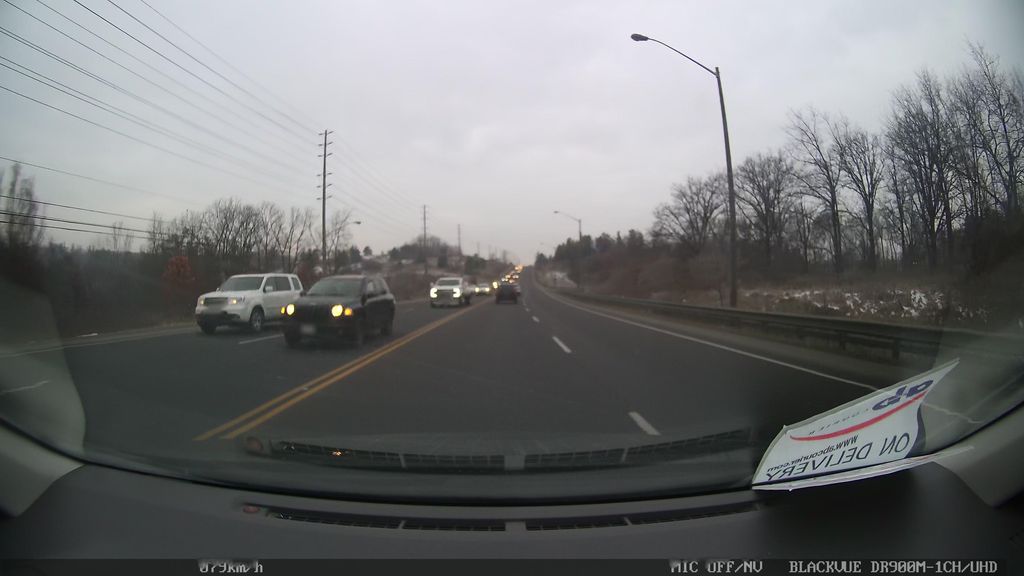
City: toronto